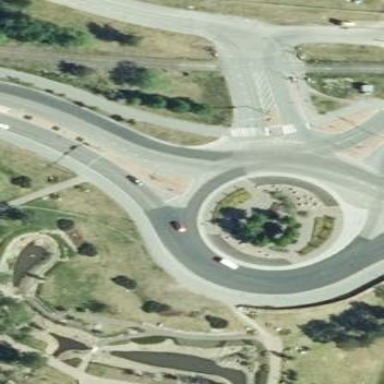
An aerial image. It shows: Secondary road made of asphalt leading to roundabout.